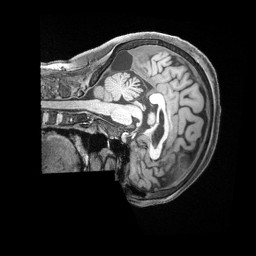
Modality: T1w
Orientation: sagittal
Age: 66
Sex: female
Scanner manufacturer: siemens
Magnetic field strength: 3 T
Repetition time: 2.5 s
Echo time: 0.00222 s